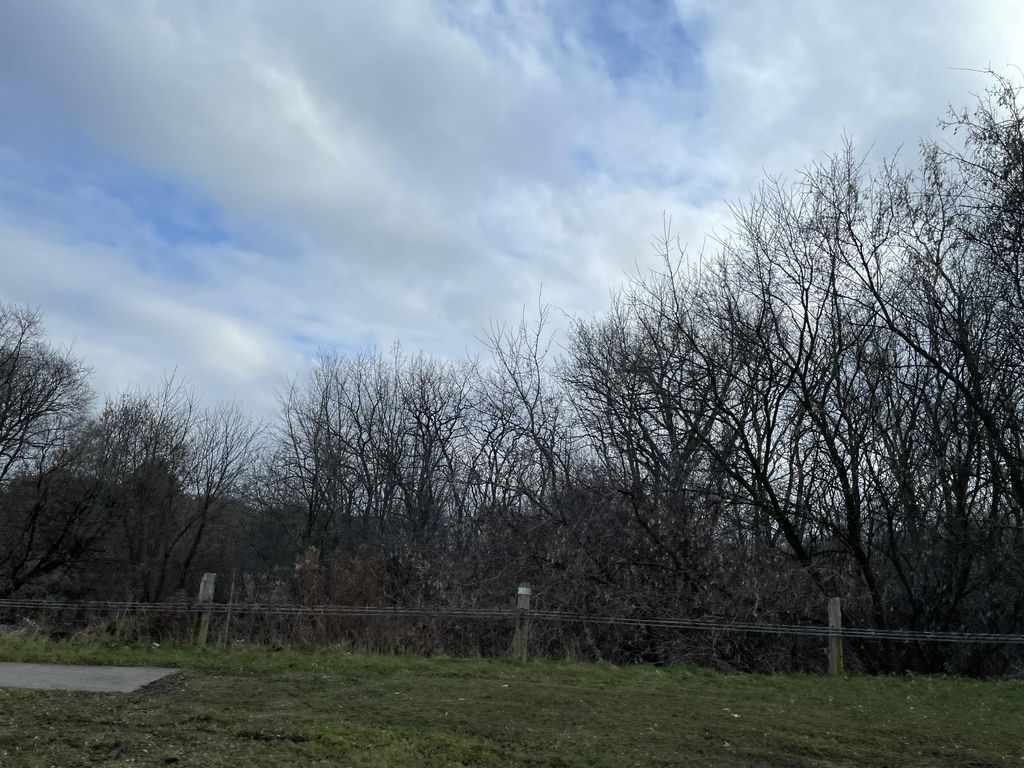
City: kitchener-waterloo